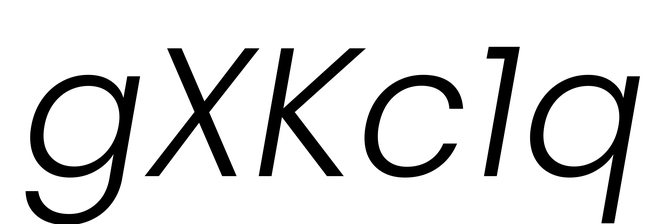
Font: Poppins-LightItalic